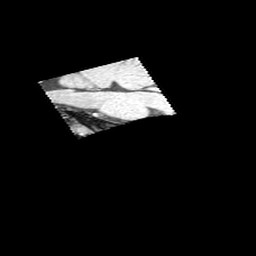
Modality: MP2RAGE
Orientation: sagittal